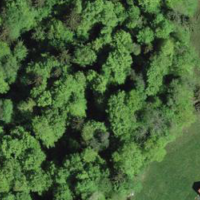
EUNIS habitat code: 41
Species observed at this site:
Prunus padus